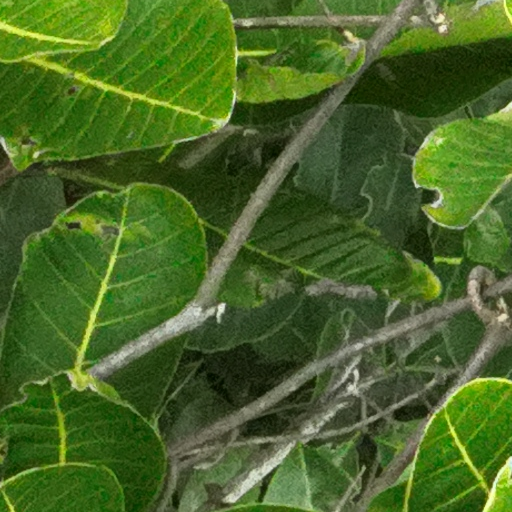
Species: Anacardium excelsum
GBIF accepted scientific name: Anacardium excelsum
Crown area (m\u00b2): 53.64